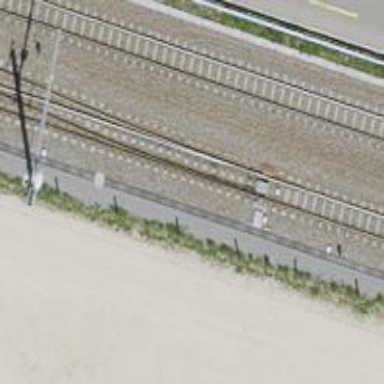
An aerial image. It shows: Railway switch.